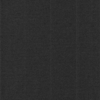
Label: dusty